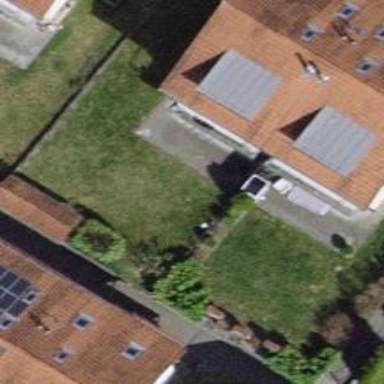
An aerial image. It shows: Terrace building.